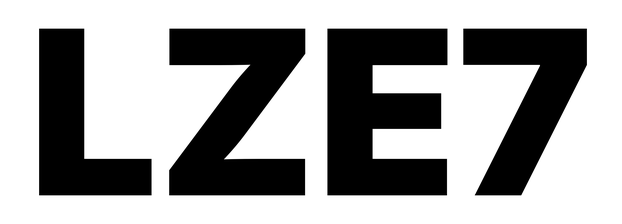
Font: Inter_Black